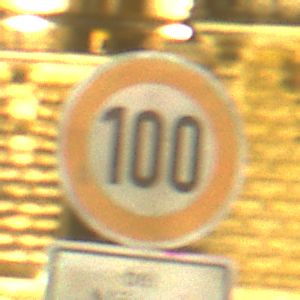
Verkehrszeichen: Geschwindigkeit100
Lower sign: BeiNaesse
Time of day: Night
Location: Outdoor (Urban)
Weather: Overcast
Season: NotSpecified
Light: Artificial